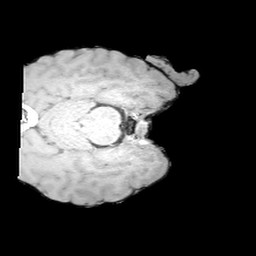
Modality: MP2RAGE
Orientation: axial